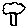
Label: tree